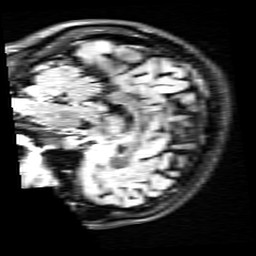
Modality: FLAIR
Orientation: sagittal
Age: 34
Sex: female
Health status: healthy
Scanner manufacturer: siemens
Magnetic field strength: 3 T
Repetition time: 9 s
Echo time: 0.088 s